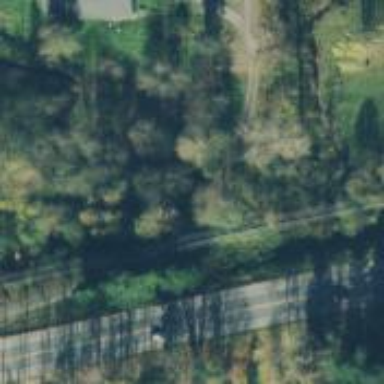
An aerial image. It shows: Abandoned railway service road.